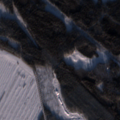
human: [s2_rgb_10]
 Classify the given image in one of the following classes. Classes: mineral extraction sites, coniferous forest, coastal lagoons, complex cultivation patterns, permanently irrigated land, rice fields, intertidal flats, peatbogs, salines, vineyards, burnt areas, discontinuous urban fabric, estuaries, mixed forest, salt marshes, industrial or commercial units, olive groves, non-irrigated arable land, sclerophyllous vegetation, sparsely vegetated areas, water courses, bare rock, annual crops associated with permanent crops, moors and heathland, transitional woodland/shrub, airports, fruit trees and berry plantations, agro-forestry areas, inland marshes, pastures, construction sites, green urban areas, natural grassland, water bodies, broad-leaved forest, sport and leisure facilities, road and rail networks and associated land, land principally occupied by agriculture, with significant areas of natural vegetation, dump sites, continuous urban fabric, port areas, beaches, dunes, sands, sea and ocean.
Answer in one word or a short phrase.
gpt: coniferous forest, transitional woodland/shrub, peatbogs